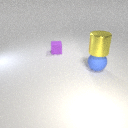
small purple rubber cube to the left of large blue rubber sphere